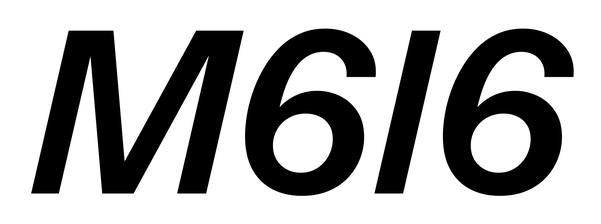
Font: InstrumentSans-Italic_SemiBold_Italic